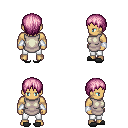
a pixel art fantasy rpg character, male body template, human, tanned skin, white tunic, white pants, pink plain hairstyle, white cloth bracers, gray slippers, four views (front, back, left, right), 2x2 character sprite sheet, small pixel art, hard edges, no anti-aliasing